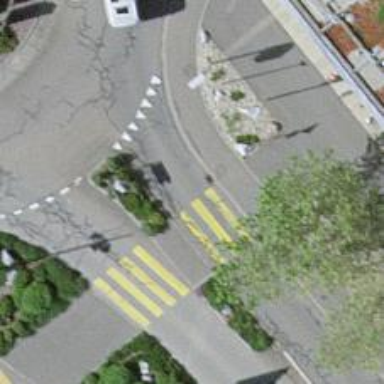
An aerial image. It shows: Marked pedestrian crossing with zebra designation and central island.